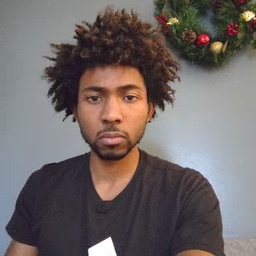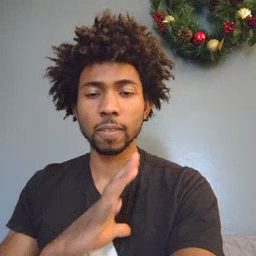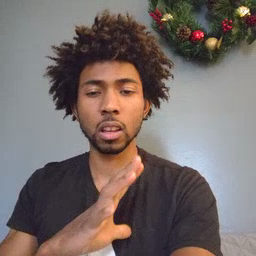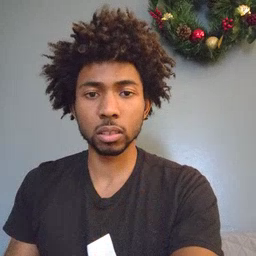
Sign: fine